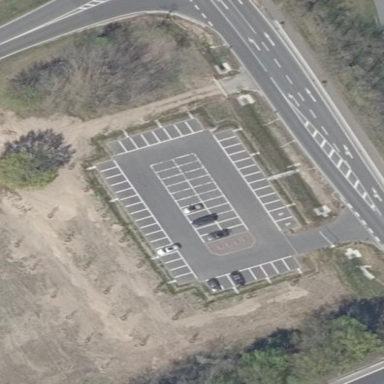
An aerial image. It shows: Parking area with surface.